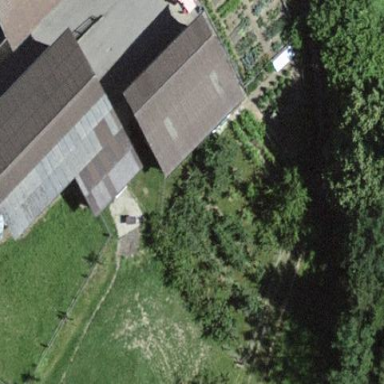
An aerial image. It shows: Rural barn.